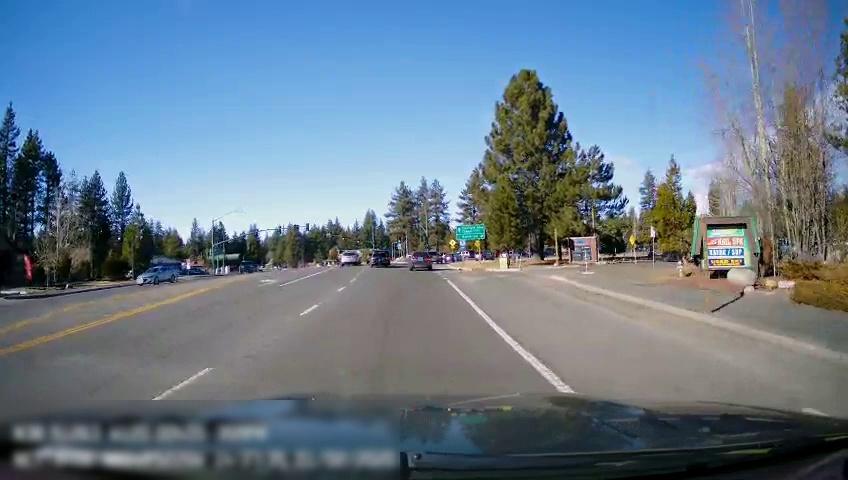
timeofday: Day
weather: Sunny
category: Drivable Space
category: Vehicles | SUV
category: Vehicles | SUV
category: Vehicles | SUV
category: Vehicles | Car
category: Vehicles | Car
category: Vehicles | SUV
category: Lanes | Current Lane
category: Lanes | Current Lane
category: Lanes | Current Lane
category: Lanes | Opposite Lane
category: Lanes | Alternate Lane
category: Traffic | Signs